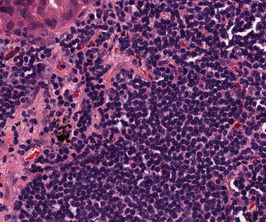
Tumor epithelial tissue: yes
Tumor-associated stroma tissue: yes
Normal tissue: no